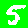
Digit: 5